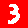
Digit: 3